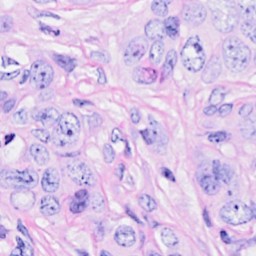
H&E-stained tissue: Breast